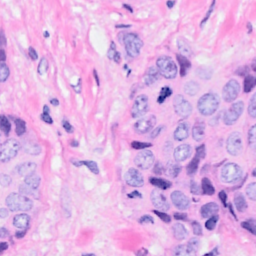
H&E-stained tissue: Breast